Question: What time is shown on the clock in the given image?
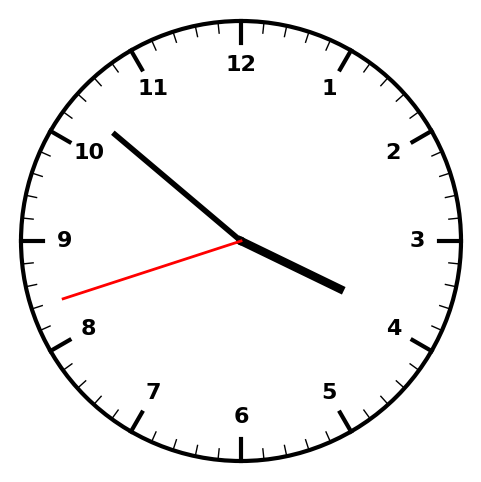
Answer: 03:51:42